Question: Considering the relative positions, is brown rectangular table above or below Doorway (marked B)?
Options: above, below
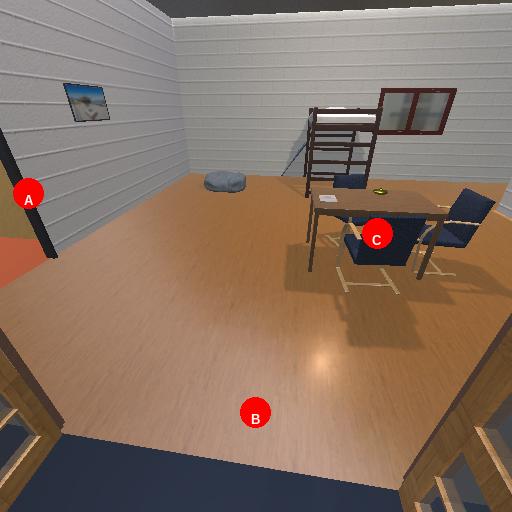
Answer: above